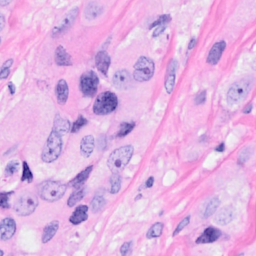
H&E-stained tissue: Breast